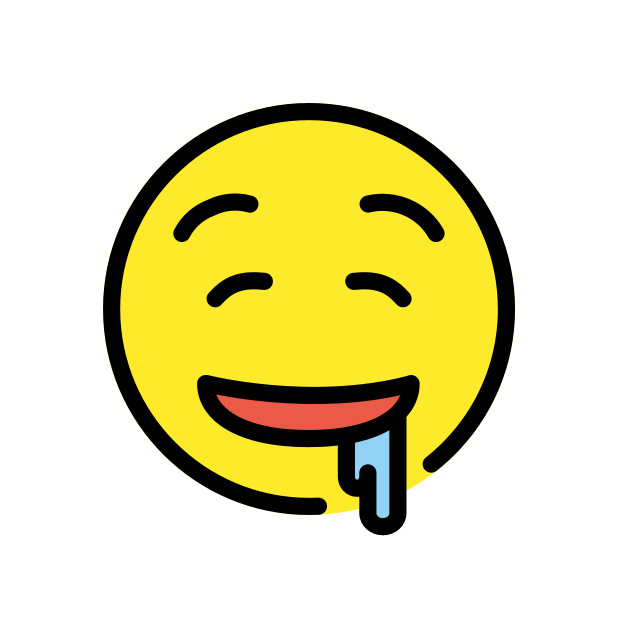
drooling face